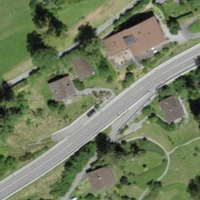
EUNIS habitat code: 24
Species observed at this site:
Certhia brachydactyla
Turdus philomelos
Fulica atra
Anas crecca
Dendrocopos major
Prunella modularis
Turdus viscivorus
Buteo buteo
Prunella collaris
Gallinago gallinago
Strix aluco
Pernis apivorus
Gallinula chloropus
Erithacus rubecula
Pica pica
Sitta europaea
Garrulus glandarius
Nucifraga caryocatactes
Picus viridis
Corvus corax
Ficedula hypoleuca
Periparus ater
Anas acuta
Emberiza calandra
Motacilla cinerea
Cyanistes caeruleus
Anas platyrhynchos
Linaria cannabina
Chloris chloris
Aythya ferina
Corvus frugilegus
Corvus cornix
Aythya fuligula
Passer domesticus
Regulus ignicapilla
Coloeus monedula
Turdus merula
Columba palumbus
Circus aeruginosus
Spatula clypeata
Emberiza cia
Mareca strepera
Parus major
Hirundo rustica
Milvus migrans
Milvus milvus
Turdus pilaris
Regulus regulus
Pyrrhocorax graculus
Aquila chrysaetos
Accipiter nisus